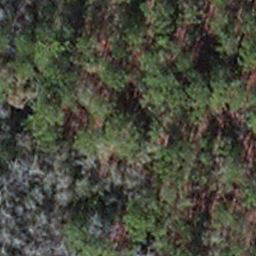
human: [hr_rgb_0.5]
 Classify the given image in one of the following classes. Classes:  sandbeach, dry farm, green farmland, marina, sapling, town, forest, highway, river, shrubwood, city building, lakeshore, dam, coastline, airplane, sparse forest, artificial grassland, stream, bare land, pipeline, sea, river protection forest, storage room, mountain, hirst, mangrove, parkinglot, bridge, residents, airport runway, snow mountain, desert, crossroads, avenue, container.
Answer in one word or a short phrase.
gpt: sapling